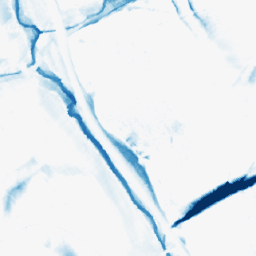
Category: morphological
Decomposition family: morphological_diamond
Decomposition parameters: operation: closing
radius: 15
Upsampling method: nearest
Upsampling parameters: scale: 2
Upsampling scale: 2